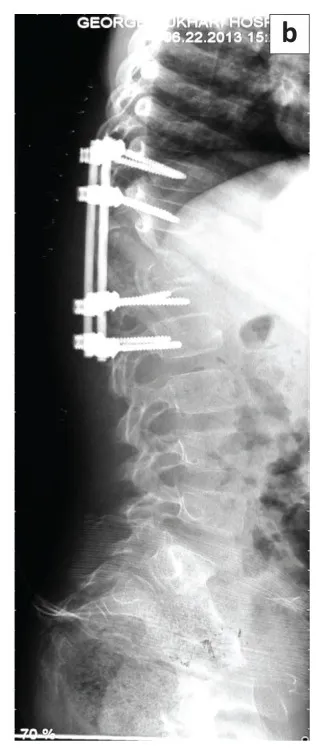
X-rays revealed intact spine post-surgery and decompression (a and b).
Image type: radiology (x_ray)